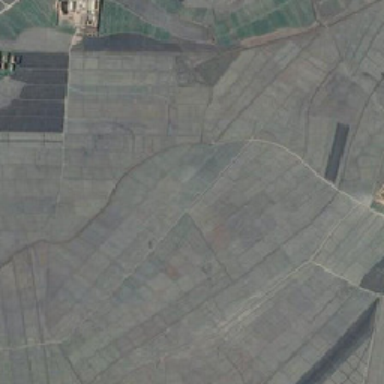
Some sparse families in the ranch .